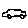
Label: car